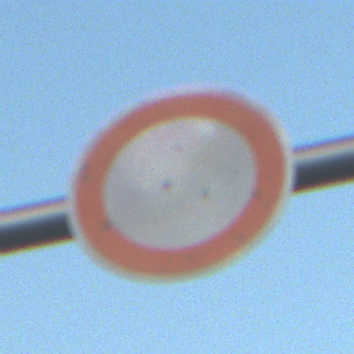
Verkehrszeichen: VerbotFahrzeugeAllerArt
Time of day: SunriseSunset
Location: Outdoor (Nature)
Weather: Clear
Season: Winter
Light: Natural